Breast ultrasound image
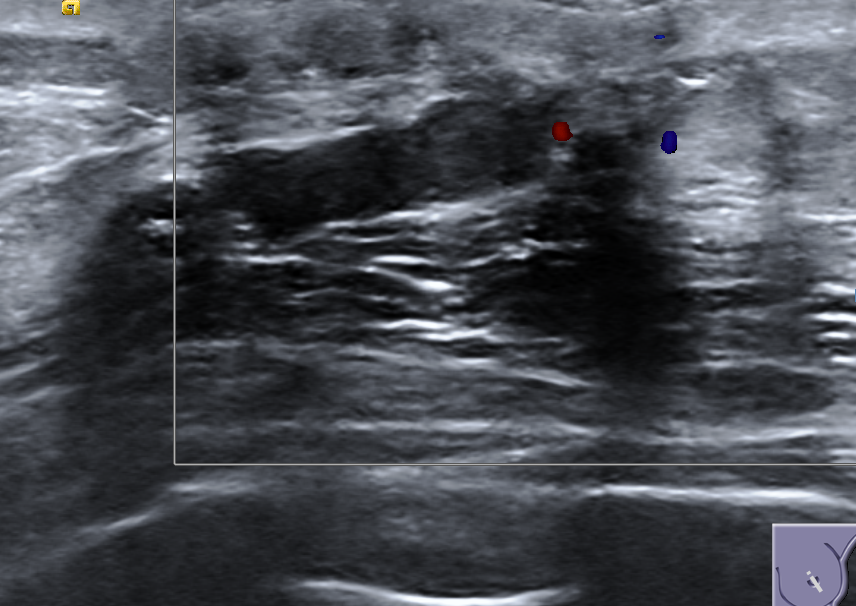
Diagnosis: benign